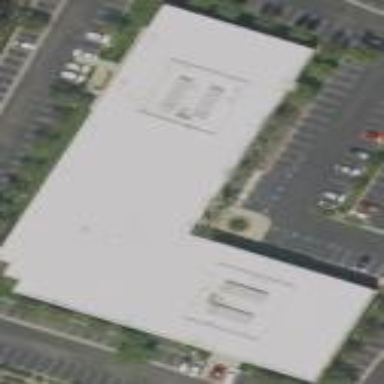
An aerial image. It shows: Commercial building.